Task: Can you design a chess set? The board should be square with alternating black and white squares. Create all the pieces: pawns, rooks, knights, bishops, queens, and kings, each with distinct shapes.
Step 1061:
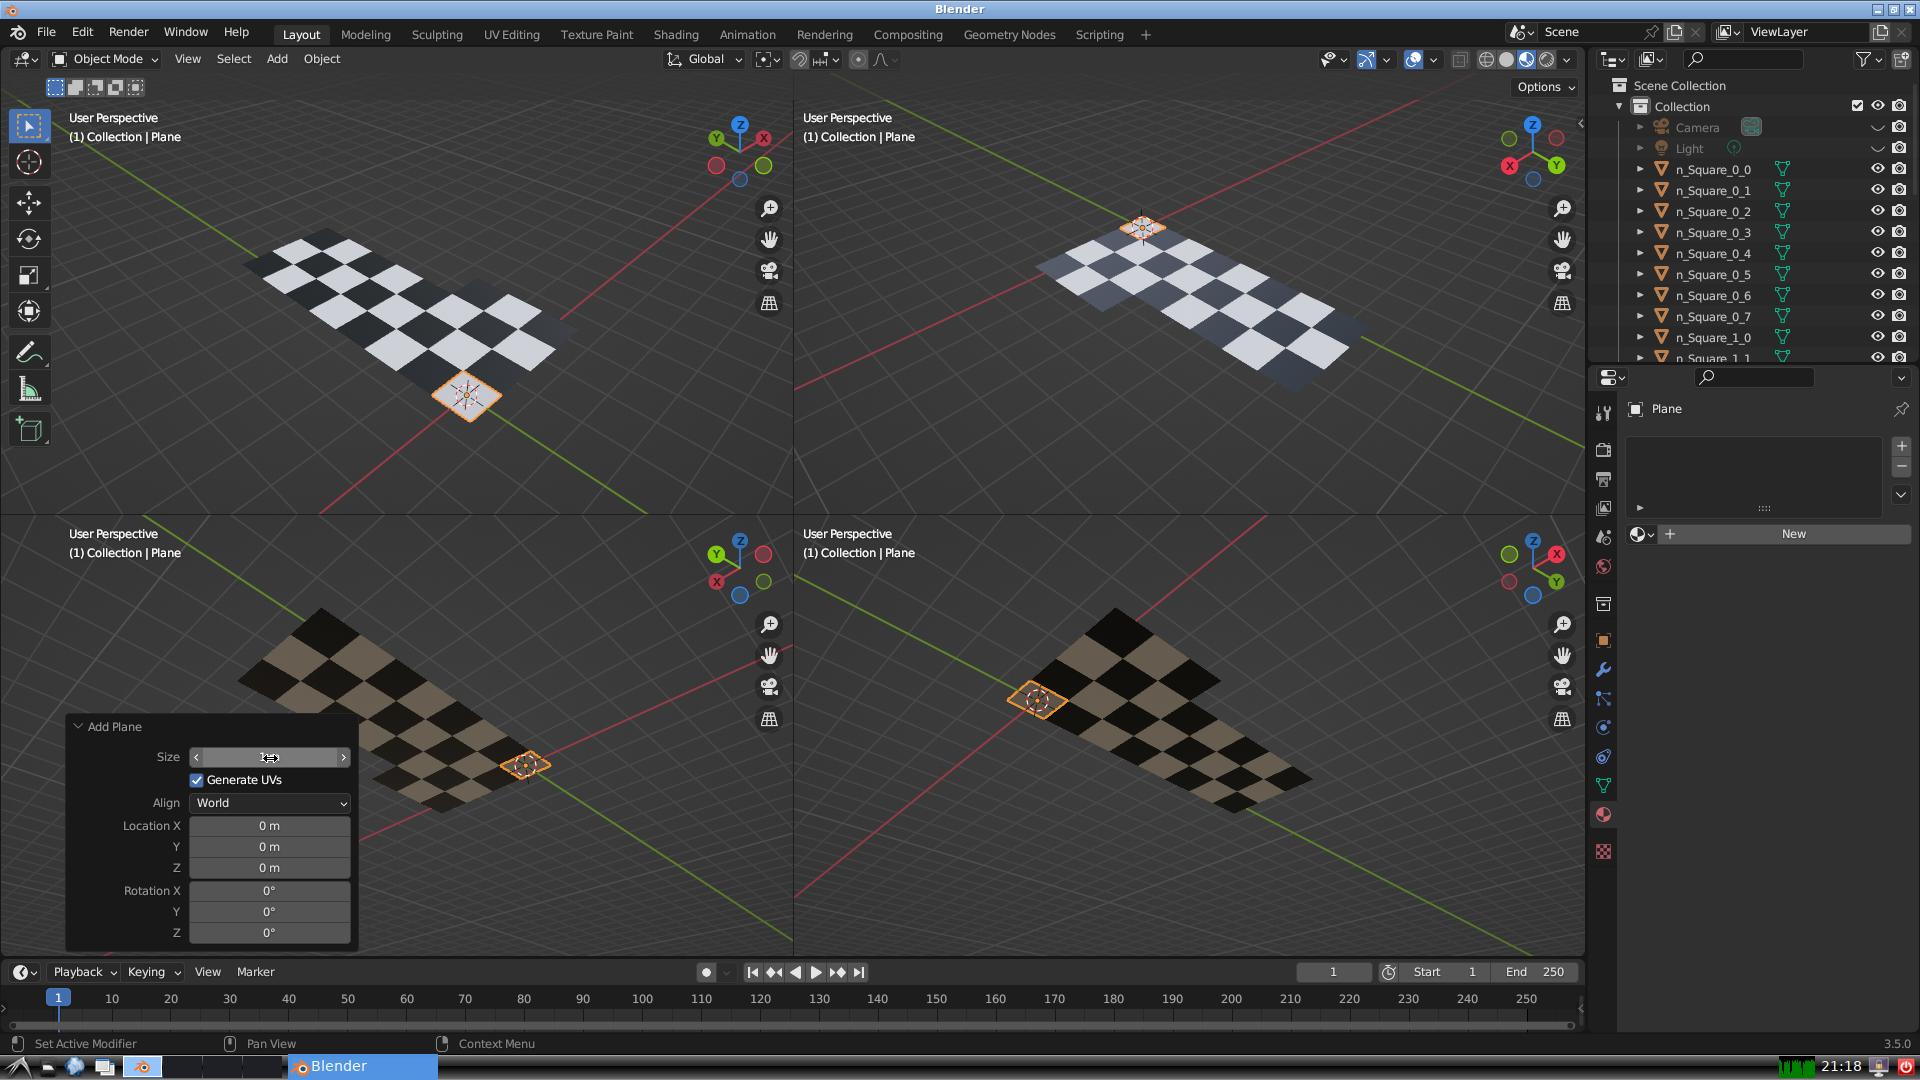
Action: {"mouse_move": [960, 540]}